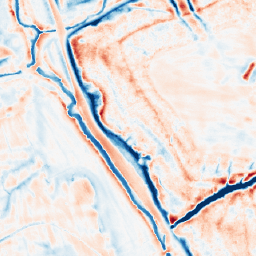
Category: edge_preserving
Decomposition family: bilateral
Decomposition parameters: d: 21
sigma_color: 100
sigma_space: 100
Upsampling method: nearest
Upsampling parameters: scale: 2
Upsampling scale: 2